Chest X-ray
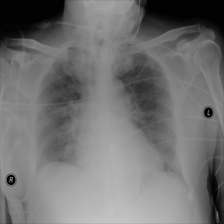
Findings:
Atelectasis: negative
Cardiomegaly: negative
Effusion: negative
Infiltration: negative
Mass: negative
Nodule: negative
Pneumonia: negative
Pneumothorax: negative
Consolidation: negative
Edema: negative
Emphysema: negative
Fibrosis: negative
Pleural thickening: negative
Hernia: negative